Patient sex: F
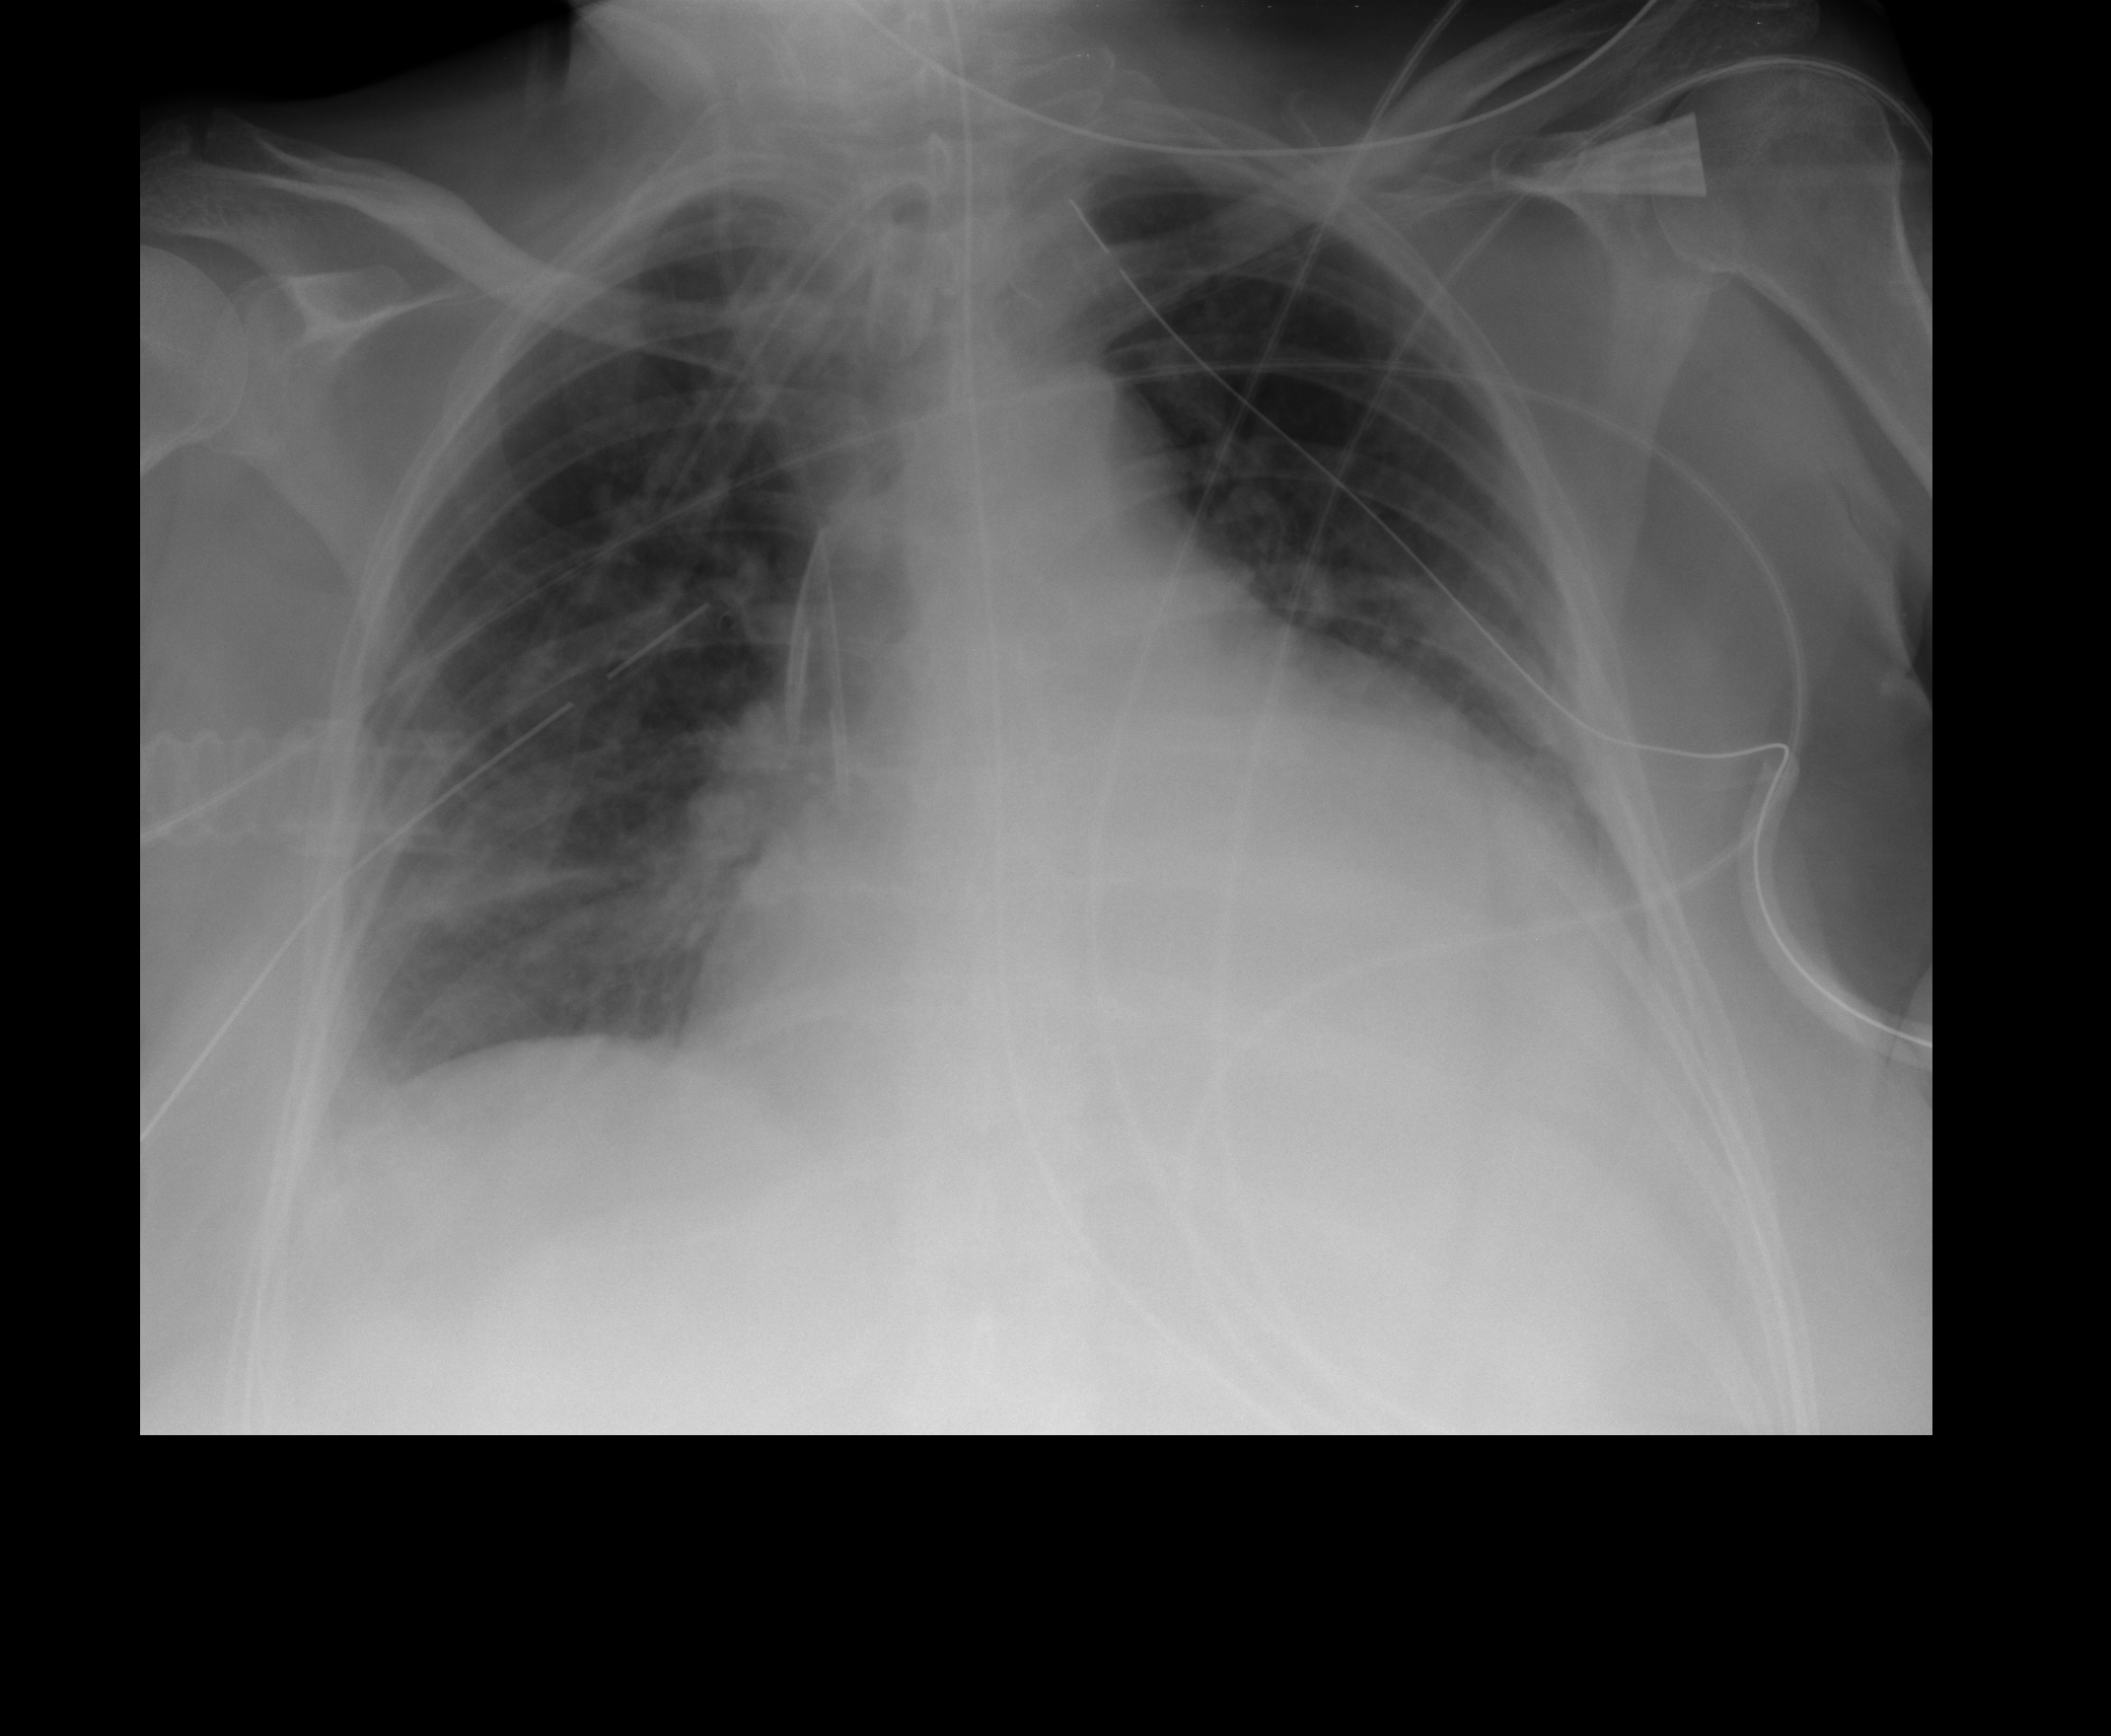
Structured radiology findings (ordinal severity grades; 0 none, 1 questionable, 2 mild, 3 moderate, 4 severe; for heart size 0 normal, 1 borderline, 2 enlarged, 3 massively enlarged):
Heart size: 2
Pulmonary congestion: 2
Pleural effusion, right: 1
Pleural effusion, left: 1
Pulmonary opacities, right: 1
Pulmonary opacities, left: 1
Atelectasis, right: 2
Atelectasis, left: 2